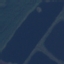
Land use / land cover class: River